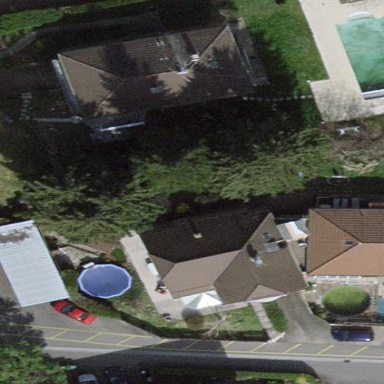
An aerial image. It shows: Garden enclosed by fence.